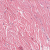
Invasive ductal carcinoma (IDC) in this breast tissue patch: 0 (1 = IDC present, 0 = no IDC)